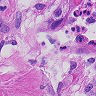
Metastatic tissue present: yes